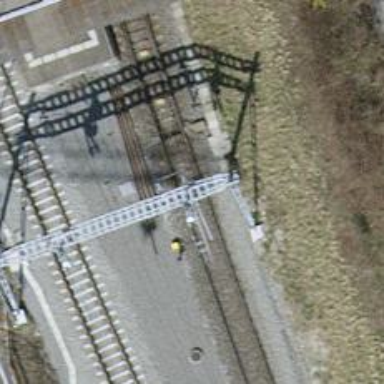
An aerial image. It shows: Solitary milestone along the railway.